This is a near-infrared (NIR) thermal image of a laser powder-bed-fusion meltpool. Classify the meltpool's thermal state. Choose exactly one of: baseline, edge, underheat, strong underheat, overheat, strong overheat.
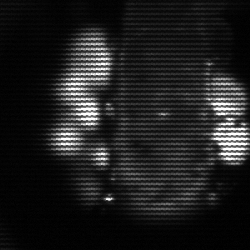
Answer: strong underheat